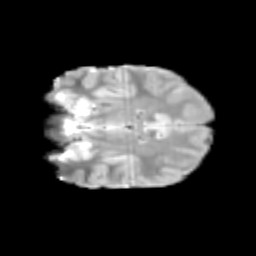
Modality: T2w
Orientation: coronal
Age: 11
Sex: female
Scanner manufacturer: siemens
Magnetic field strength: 3 T
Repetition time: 3.8 s
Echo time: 0.07 s